Interaction volume radius: 5 \u00c5
Interaction volume height: 20 \u00c5
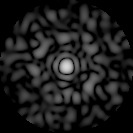
Disorder parameter: 0.8806